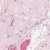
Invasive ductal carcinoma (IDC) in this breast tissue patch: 0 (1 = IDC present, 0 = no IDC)